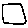
Label: square